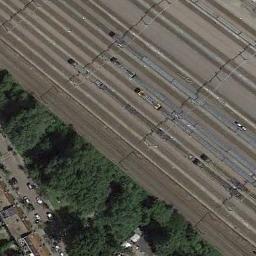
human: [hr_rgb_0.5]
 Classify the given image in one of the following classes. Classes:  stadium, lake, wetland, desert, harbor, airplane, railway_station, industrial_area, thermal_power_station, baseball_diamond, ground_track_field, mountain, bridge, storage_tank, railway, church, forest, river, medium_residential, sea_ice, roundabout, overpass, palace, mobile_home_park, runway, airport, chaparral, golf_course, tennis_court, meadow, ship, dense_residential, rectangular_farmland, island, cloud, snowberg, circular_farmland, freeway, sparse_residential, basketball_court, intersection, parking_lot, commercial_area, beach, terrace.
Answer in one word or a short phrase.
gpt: railway